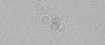
Label: camera_spot